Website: macys
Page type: billing-address
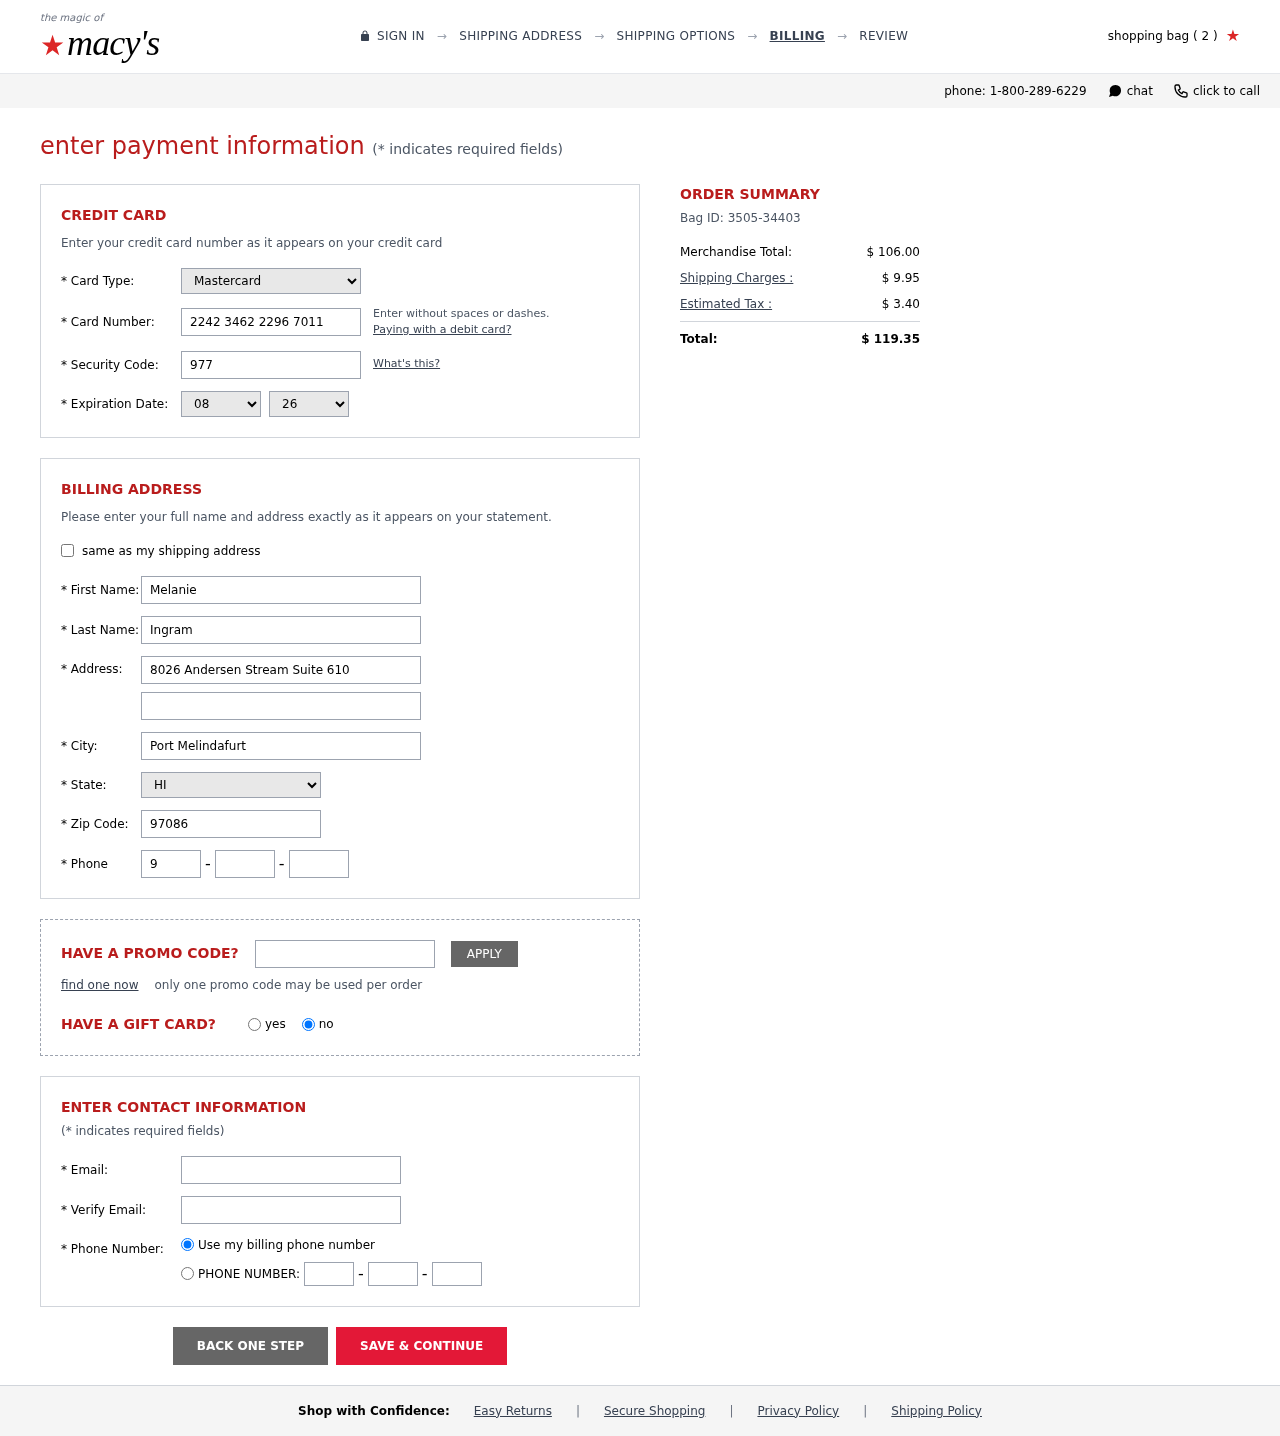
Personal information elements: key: PII_CARD_CVV
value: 977
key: PII_CARD_EXPIRY_MONTH
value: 08
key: PII_CARD_EXPIRY_YEAR
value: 26
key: PII_CARD_NUMBER
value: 2242 3462 2296 7011
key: PII_CARD_TYPE
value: Mastercard
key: PII_CITY
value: Port Melindafurt
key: PII_EMAIL
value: mingram@gmail.com
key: PII_FIRSTNAME
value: Melanie
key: PII_LASTNAME
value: Ingram
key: PII_PHONE_AREA
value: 948
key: PII_PHONE_PREFIX
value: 924
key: PII_PHONE_SUFFIX
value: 5893
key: PII_POSTCODE
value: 97086
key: PII_STATE_ABBR
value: HI
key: PII_STREET
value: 8026 Andersen Stream Suite 610
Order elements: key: ORDER_NUM_ITEMS
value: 2
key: ORDER_ID
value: Bag ID: 3505-34403
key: ORDER_SUBTOTAL
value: $ 106.00
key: ORDER_SHIPPING_COST
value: $ 9.95
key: ORDER_TAX
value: $ 3.40
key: ORDER_TOTAL
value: $ 119.35